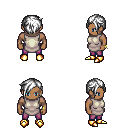
a pixel art fantasy rpg character, male body template, human, dark skin, white tunic, magenta pants, white pixie cut hairstyle, bracelets, gold boots, four views (front, back, left, right), 2x2 character sprite sheet, small pixel art, hard edges, no anti-aliasing